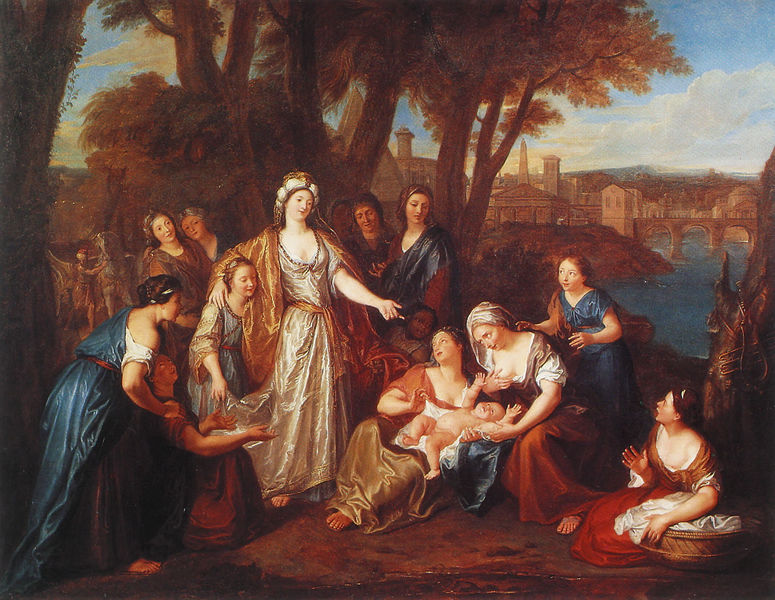
Titel: Die Auffindung Moses
Künstler: Antoine Coypel
Institution: Oberlin, Ohio, The Allen Memorial Art Museum
Schlagwörter: baum, blau, gemälde, nackt, schatten, wasser, weiß, bäume, fluss, frauen, landschaft, mädchen, stadt, fenster, frau, hintergrund, licht, schwarz, rot, bibel, öl, natur, brücke, boden, gewand, kind, mutter, wald, turm, magd, bogen, baby, arch, blue, crowd, oil, people, red, religious, white, women, dress, figures, girls, gold, group, hair, painting, talk, woman, gown, korb, looking, oil painting, brown, junge, moses, hand, clouds, naked, nude, sky, tree, water, houses, tower, trees, village, child, feet, sash, königin, autumn, river, fabric, mother, realism, silk, brau, fall, glück, breast, children, bridge, town, geburt, säugling, city, basket, arms, clothes, shoulder, family, cart, renaissance, jesus, buildings, horse, finger, gowns, mary, schillernd, bible, son, laughing, point, turban, princess, queen, kneel, egypt, infant, tuban, kingdom, horst, laughter, positive, tableau, loving, convention, quee, nurturing, \horse, miriam, pharoah's daughter, klienkind, stamhimmel, foundling, visting